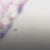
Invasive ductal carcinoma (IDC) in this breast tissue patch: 0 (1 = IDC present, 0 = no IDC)